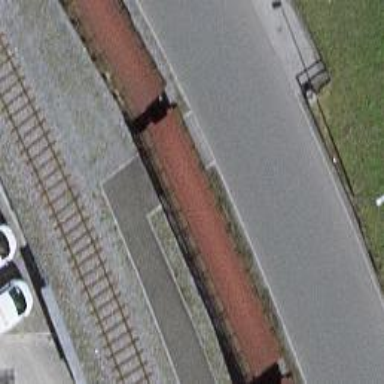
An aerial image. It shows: Uncontrolled railway crossing.